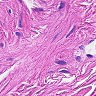
Metastatic tissue present: no